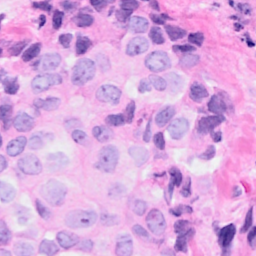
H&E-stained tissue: Breast